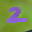
Label: 2